五年级 · 立体几何学
计算下面图形的表面积和体积。（单位： cm)

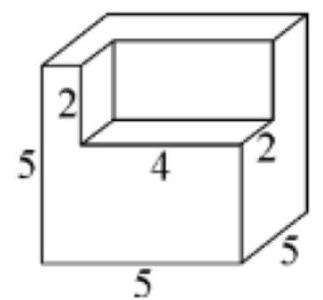
答案: 解$150 \mathrm{~cm}^{2} ; 109 \mathrm{~cm}^{3}$

【分析】把图形缺口处露出来的 3 个面向外平移, 正好补全缺口, 这样图形的表面积就是正方体的表面积; 根据正方体的表面积 $=$ 棱长 $\times$ 棱长 $\times 6$, 代入数据计算即可求出图形的表面积;

把图形的缺口处补上，补成一个完整的正方体，那么图形的体积＝正方体的体积一小长方体的体积；根据正方体的体积 $=$ 棱长 $\times$ 棱长 $\times$ 棱长, 小长方体的体积 $=$ 长 $\times$ 宽 $\times$ 高, 代入数据计算即可。

【详解】图形的表面积：

$5 \times 5 \times 6$

$=25 \times 6$

$=150\left(\mathrm{~cm}^{2}\right)$

图形的体积:

$5 \times 5 \times 5-4 \times 2 \times 2$

$=25 \times 5-8 \times 2$

$=125-16$

$=109\left(\mathrm{~cm}^{3}\right)$
解析: 解$150 \mathrm{~cm}^{2} ; 109 \mathrm{~cm}^{3}$

【分析】把图形缺口处露出来的 3 个面向外平移, 正好补全缺口, 这样图形的表面积就是正方体的表面积; 根据正方体的表面积 $=$ 棱长 $\times$ 棱长 $\times 6$, 代入数据计算即可求出图形的表面积;

把图形的缺口处补上, 补成一个完整的正方体, 那么图形的体积＝正方体的体积一小长方体的体积;根据正方体的体积 $=$ 棱长 $\times$ 棱长 $\times$ 棱长, 小长方体的体积 $=$ 长 $\times$ 宽 $\times$ 高, 代入数据计算即可。

【详解】图形的表面积:

$5 \times 5 \times 6$

$=25 \times 6$

$=150\left(\mathrm{~cm}^{2}\right)$

图形的体积:

$5 \times 5 \times 5-4 \times 2 \times 2$

$=25 \times 5-8 \times 2$

$=125-16$

$=109\left(\mathrm{~cm}^{3}\right)$